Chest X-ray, AP view. Patient: 28 years old, sex M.
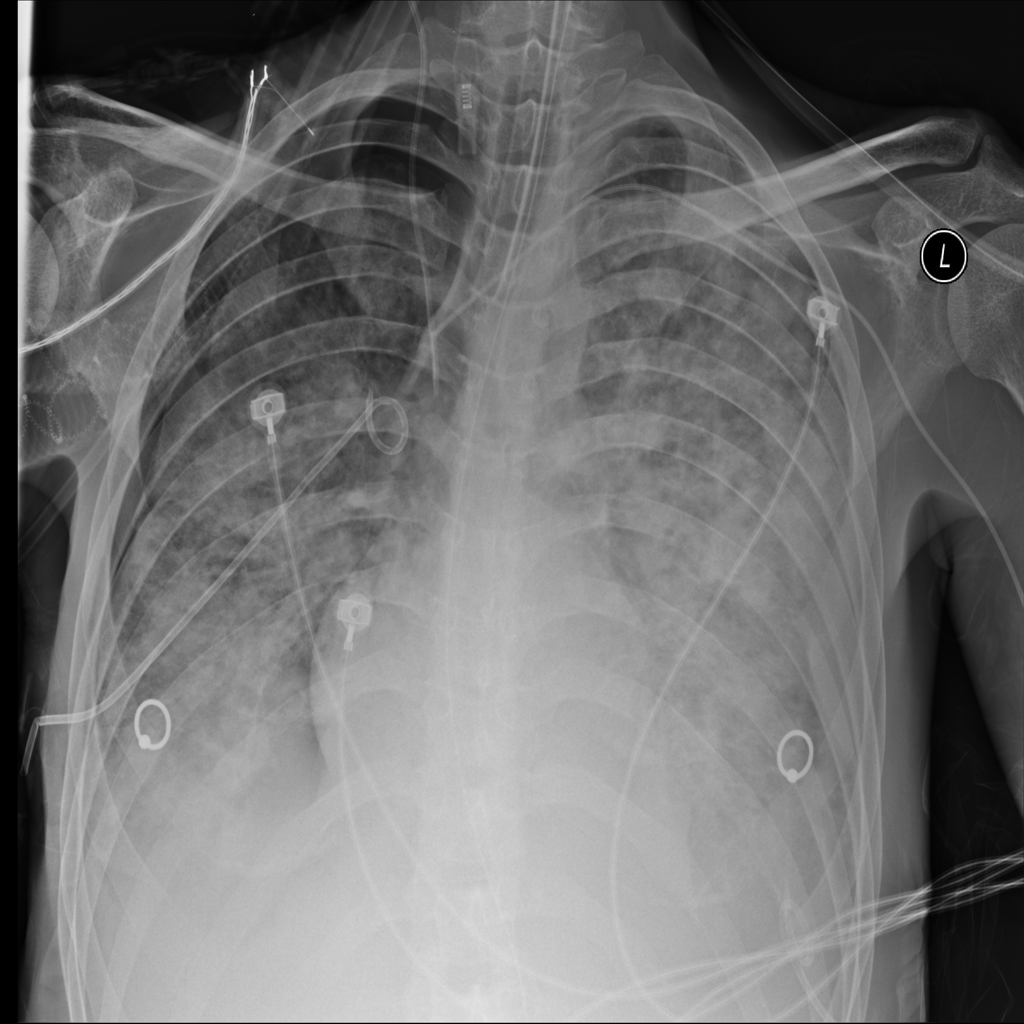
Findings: Effusion, Pneumothorax